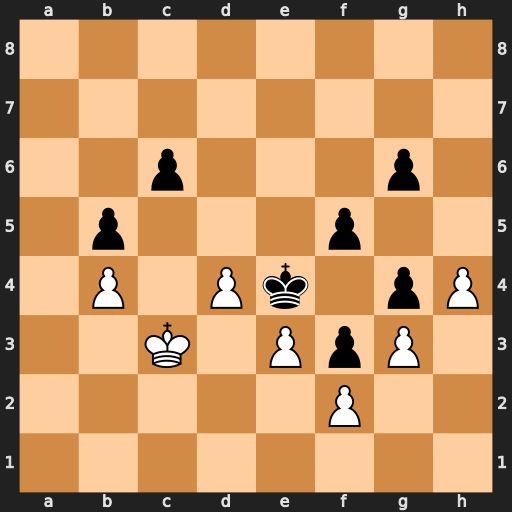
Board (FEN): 8/8/2p3p1/1p3p2/1P1Pk1pP/2K1PpP1/5P2/8
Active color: w
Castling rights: -
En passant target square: -
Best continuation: Kd2 Kd5 Kd3 Ke6 e4